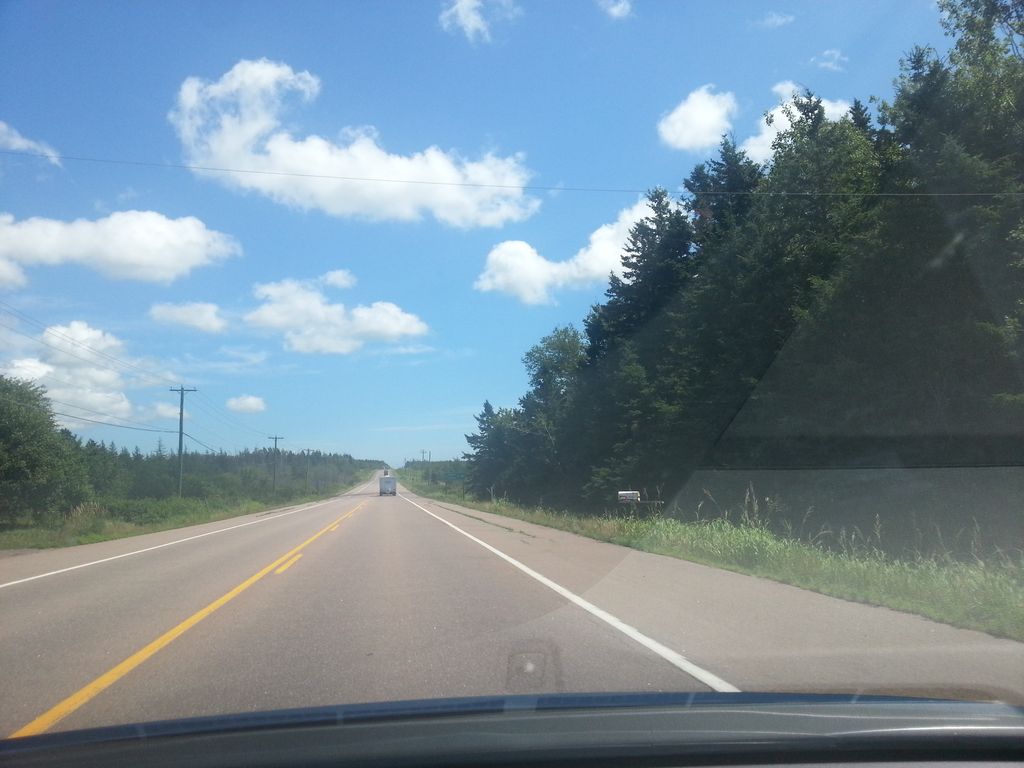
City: charlottetown